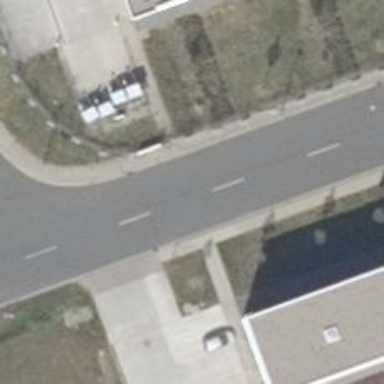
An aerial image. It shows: Footway along the road.